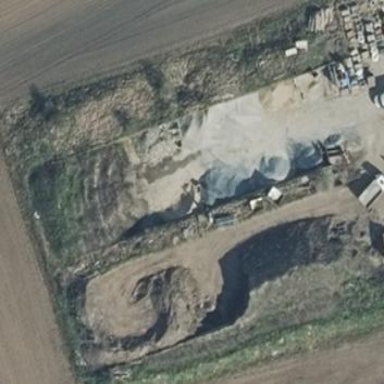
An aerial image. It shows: Brownfield site.